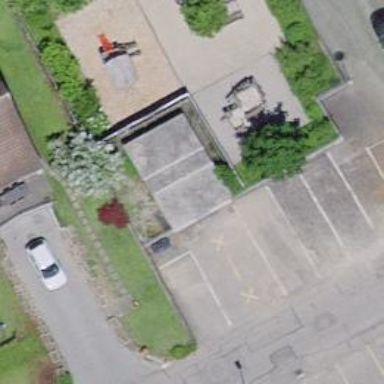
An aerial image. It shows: Service building.